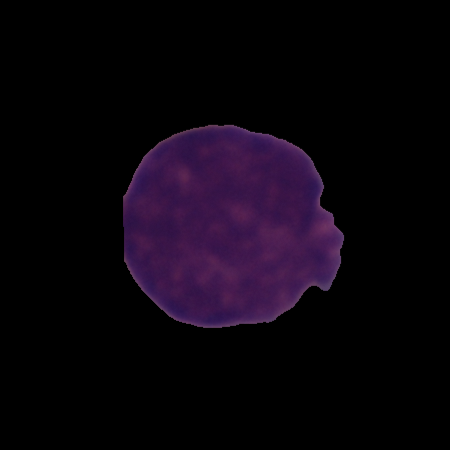
Label: cancer